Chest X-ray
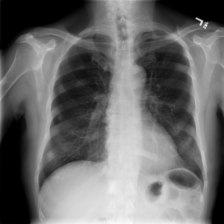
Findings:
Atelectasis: negative
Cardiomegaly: negative
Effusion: negative
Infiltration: negative
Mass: negative
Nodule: negative
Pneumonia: negative
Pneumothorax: negative
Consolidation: negative
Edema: negative
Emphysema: negative
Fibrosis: negative
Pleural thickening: negative
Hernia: negative